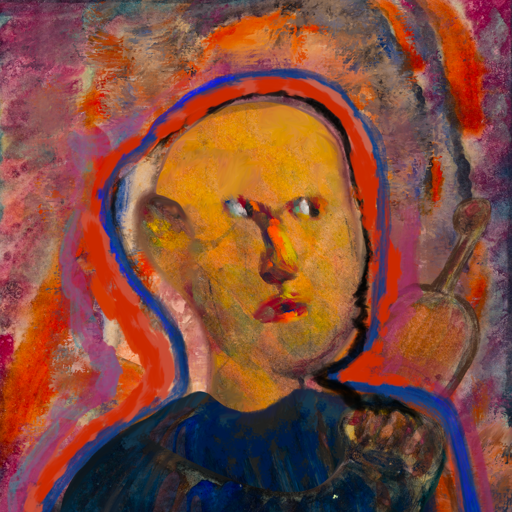
Background: Experience, Head And Neck Side: Gypsy_Mother, Face Side: An_Impression, Bust: Pipe, Hair Side: Experience, Head Accessory: Blank, Second Necklace: Blank, Necklace: Blank, Baby: Blank